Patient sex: F
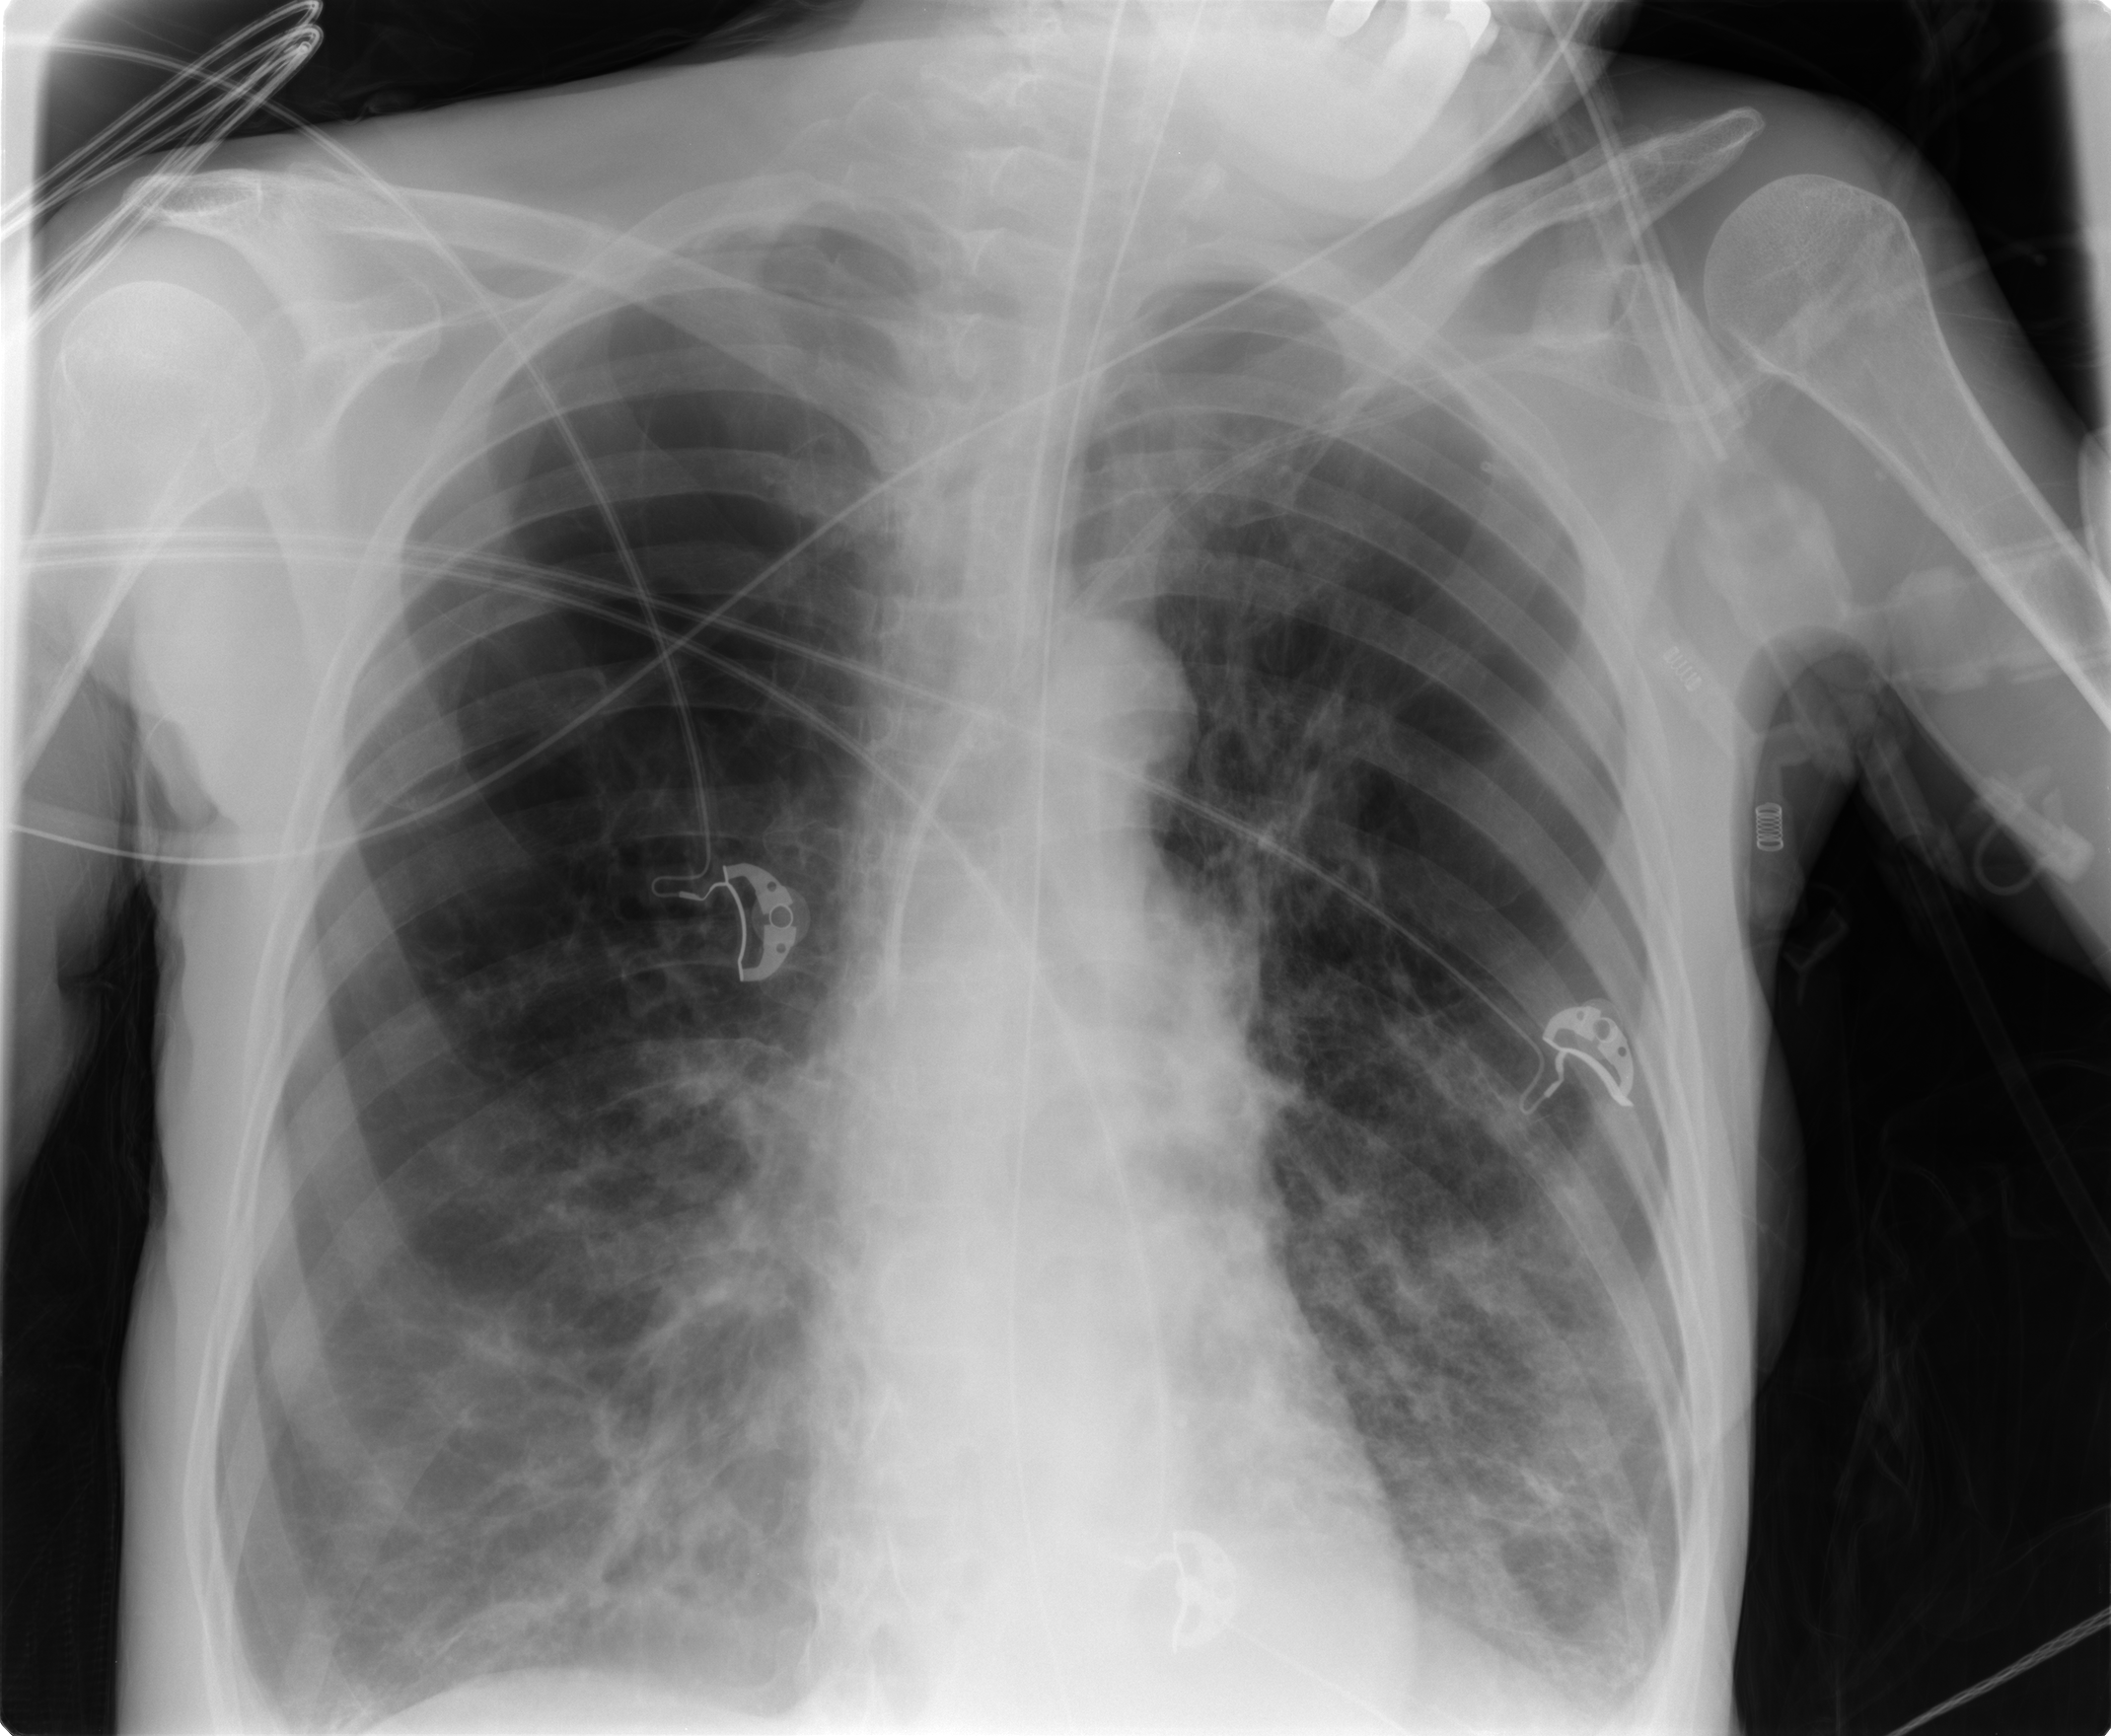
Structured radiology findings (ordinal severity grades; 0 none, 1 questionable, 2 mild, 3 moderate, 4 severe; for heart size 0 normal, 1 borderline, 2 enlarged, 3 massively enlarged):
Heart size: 0
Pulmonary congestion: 0
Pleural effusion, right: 0
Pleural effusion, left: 0
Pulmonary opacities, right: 2
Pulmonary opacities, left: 2
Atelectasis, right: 2
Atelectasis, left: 2